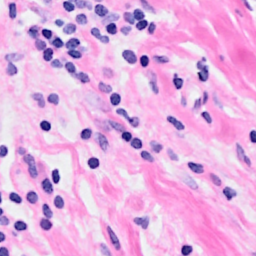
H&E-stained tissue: Breast